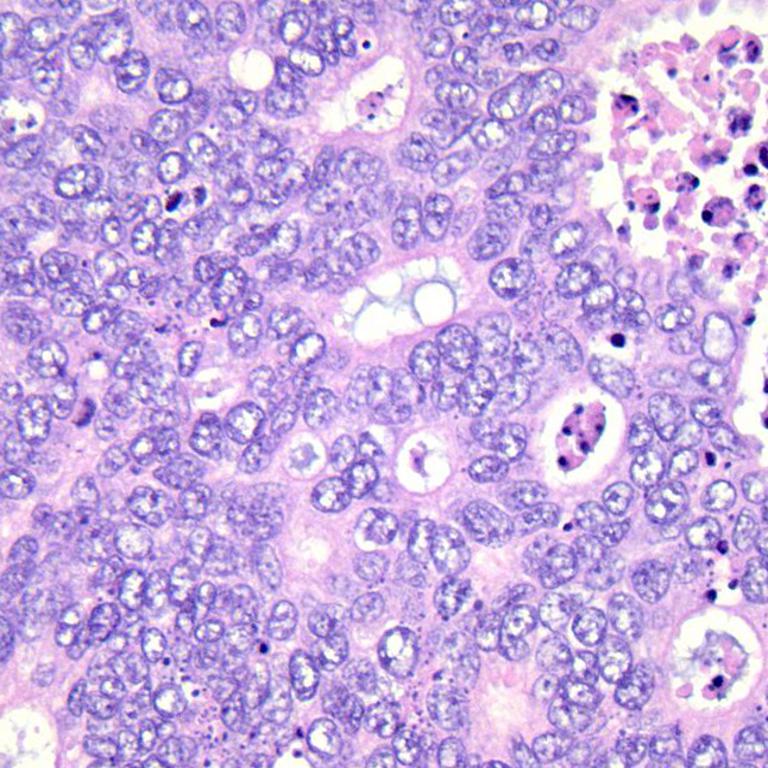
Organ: colon
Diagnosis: adenocarcinomas